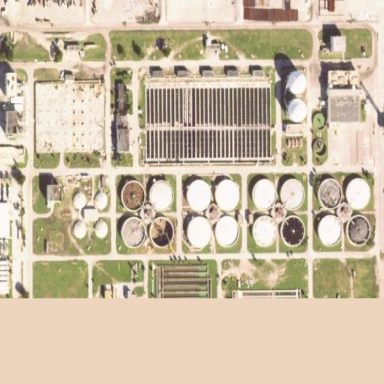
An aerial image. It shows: Man-made water works facility.